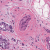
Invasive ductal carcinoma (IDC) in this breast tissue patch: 1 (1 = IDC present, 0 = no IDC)